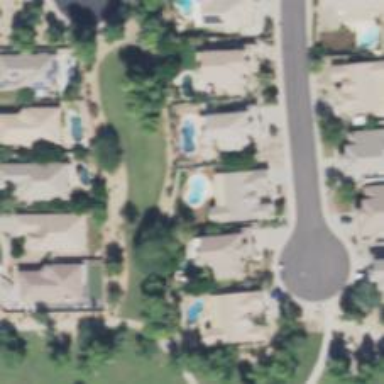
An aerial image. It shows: Outdoor swimming pool located on leisure land.